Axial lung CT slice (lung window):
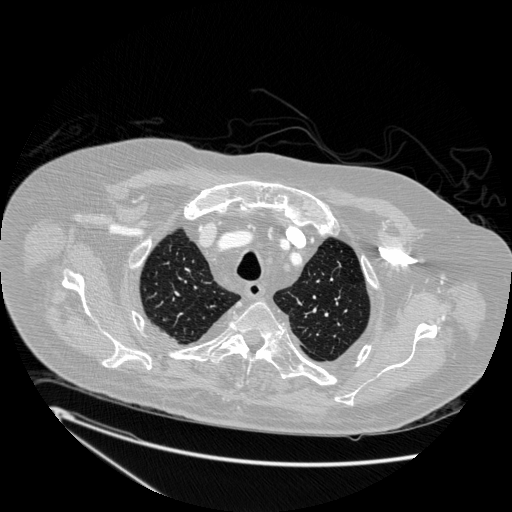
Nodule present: no